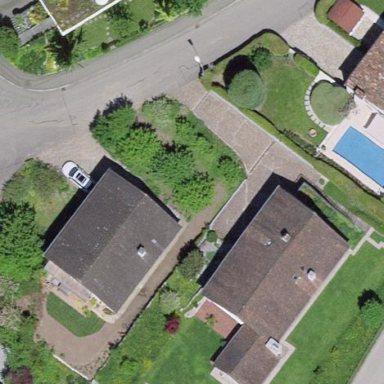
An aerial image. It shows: Simple house.